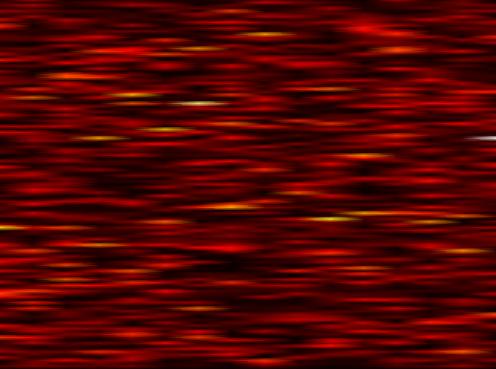
Label: WOLA